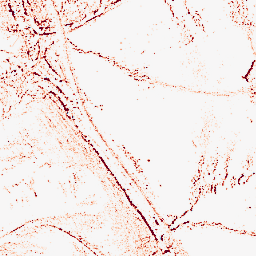
Category: morphological
Decomposition family: morphological_square
Decomposition parameters: operation: opening
size: 3
Upsampling method: sinc_hamming
Upsampling parameters: scale: 2
kernel_size: 8
Upsampling scale: 2